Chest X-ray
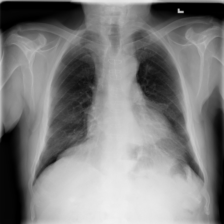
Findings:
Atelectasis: negative
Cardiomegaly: negative
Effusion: negative
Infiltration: negative
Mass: negative
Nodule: negative
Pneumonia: negative
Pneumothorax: negative
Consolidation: negative
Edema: negative
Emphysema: negative
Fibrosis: negative
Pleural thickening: negative
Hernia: negative